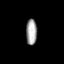
Tissue: lung
Cell type: Endothelial cells
Senescence score: 0.5591
Nuclear area (px): 277
Mean DAPI intensity: 162.697